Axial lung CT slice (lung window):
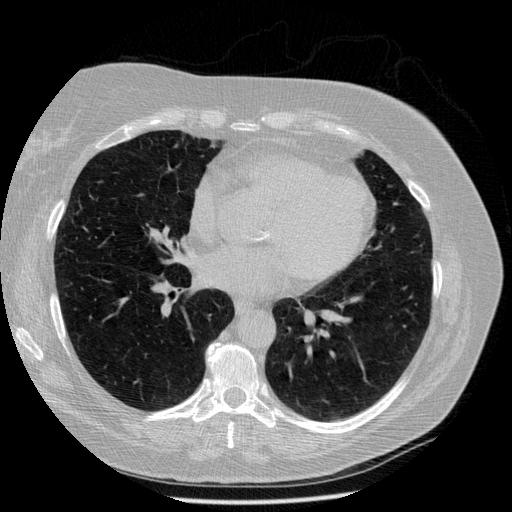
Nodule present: no